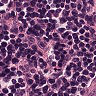
Metastatic tissue present: no